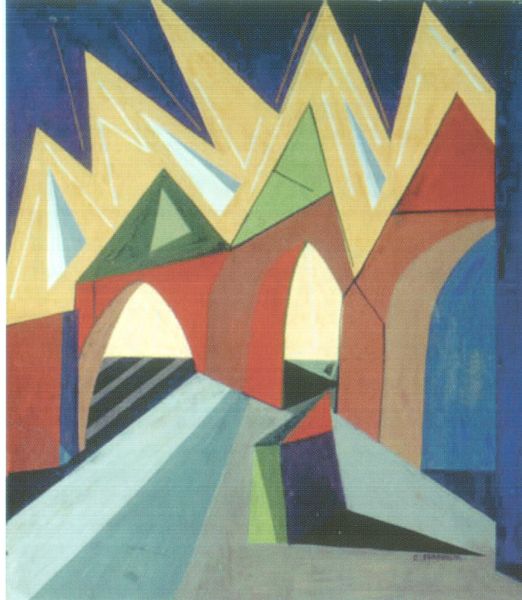
Titel: Studio per la scenografia di Rose di carta di Luciano Folgore
Künstler: Enrico Prampolini
Standort: Roma
Institution: (Privatsammlung)
Schlagwörter: blau, himmel, schatten, weiß, dreieck, gelb, grün, kubismus, kubistisch, bunt, licht, schwarz, straße, tür, dach, haus, rot, weg, signatur, öl, häuser, sonne, spitzen, krone, rund, turm, farbig, bogen, türen, moderne, abstrakt, modern, dächer, formen, linien, platz, rundbogen, streifen, balken, durchgang, tor, abstrahiert, rechtecke, bögen, futurismus, eingang, eckig, rechteck, torbogen, linie, form, tore, zacken, dreiecke, geometrie, vertikal, zackig, gelb4, jfjfjfjf, jfjfjfjjf